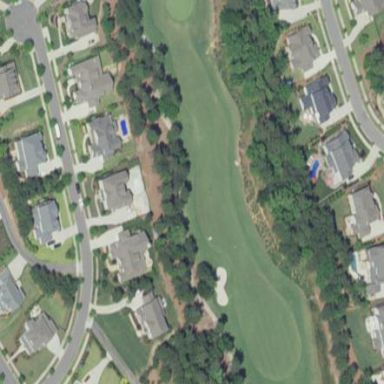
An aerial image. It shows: Golf fairway surrounded by grass.